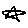
Label: star